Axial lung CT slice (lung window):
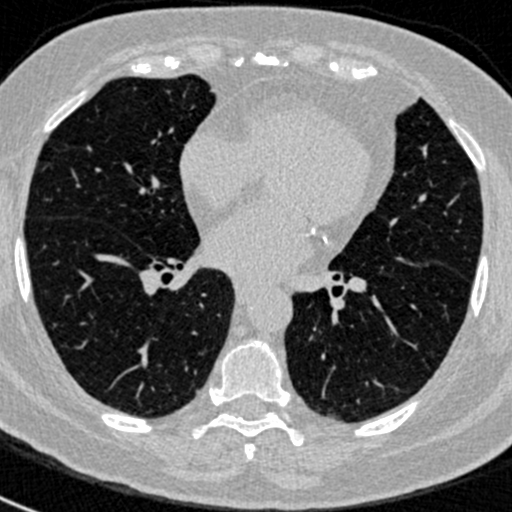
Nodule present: no